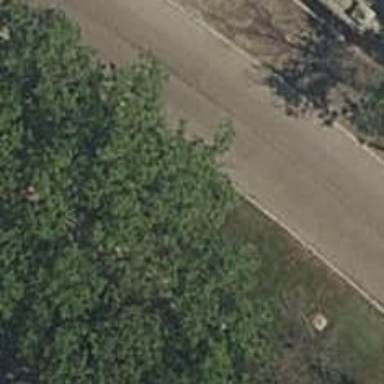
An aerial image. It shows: Kerb serving as barrier.